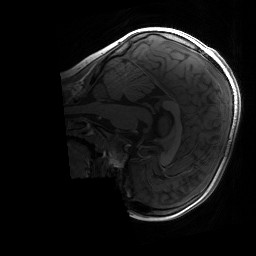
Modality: T1w
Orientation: sagittal
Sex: male
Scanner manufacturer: siemens
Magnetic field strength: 3 T
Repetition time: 1.9 s
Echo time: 0.00243 s